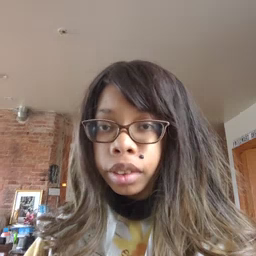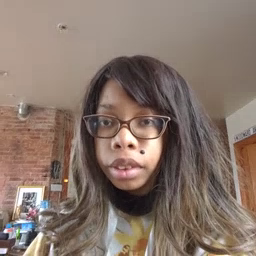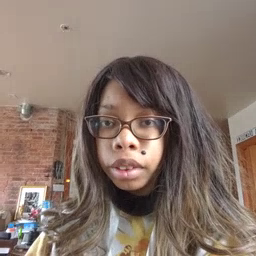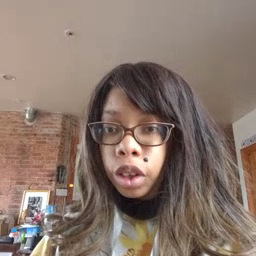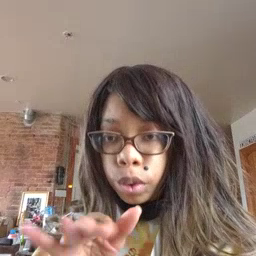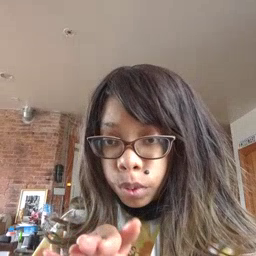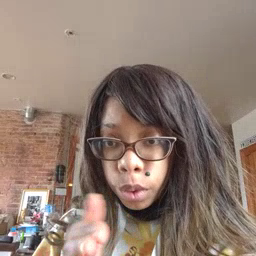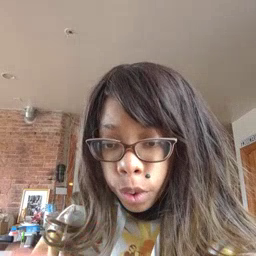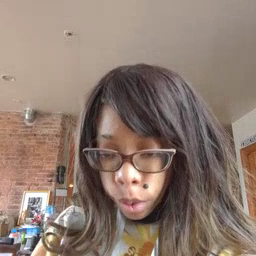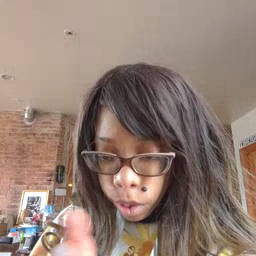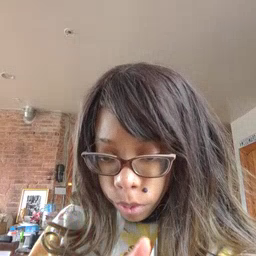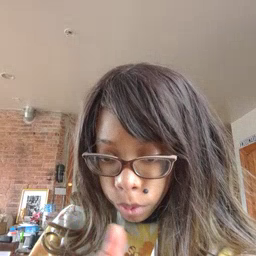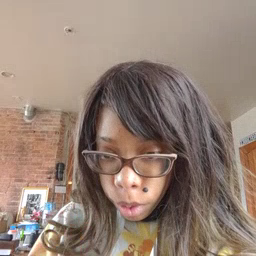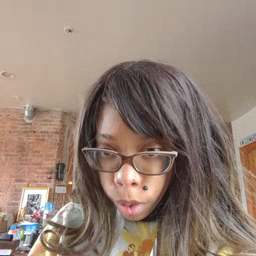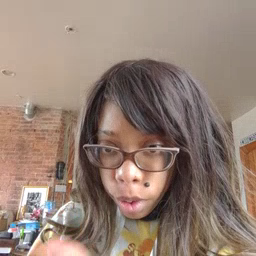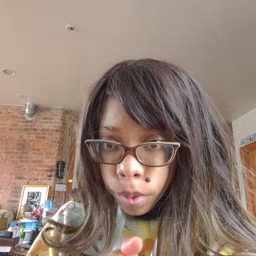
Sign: book